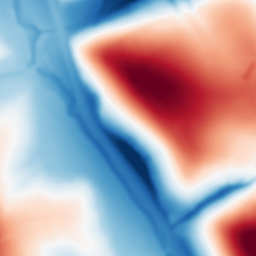
Category: multiscale
Decomposition family: dog_multiscale
Decomposition parameters: sigma_ratio: 2
n_scales: 5
base_sigma: 2
Upsampling method: cubic_catmull_rom
Upsampling parameters: scale: 2
Upsampling scale: 2